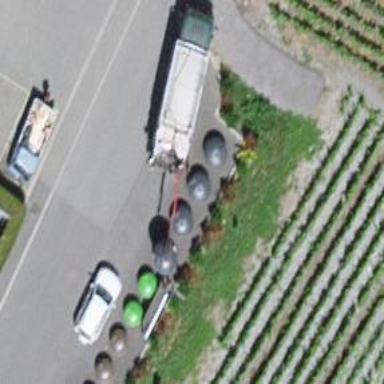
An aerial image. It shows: Recycling container at amenity designated for recycling.